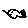
Label: fish